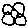
Label: flower